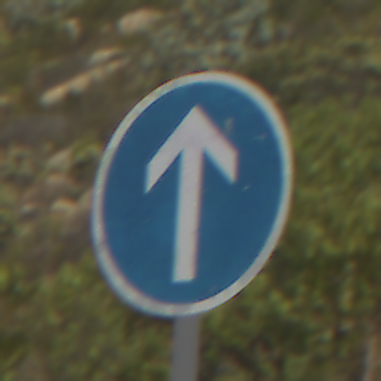
Verkehrszeichen: VorgeschriebeneFahrtrichtungGeradeaus
Umgebung: Outdoor, RoadRail
Tageszeit: MorningAfternoon
Wetter: PartlyCloudy
Licht: Natural
Jahreszeit: NotSpecified
Kontrast: HighContrast